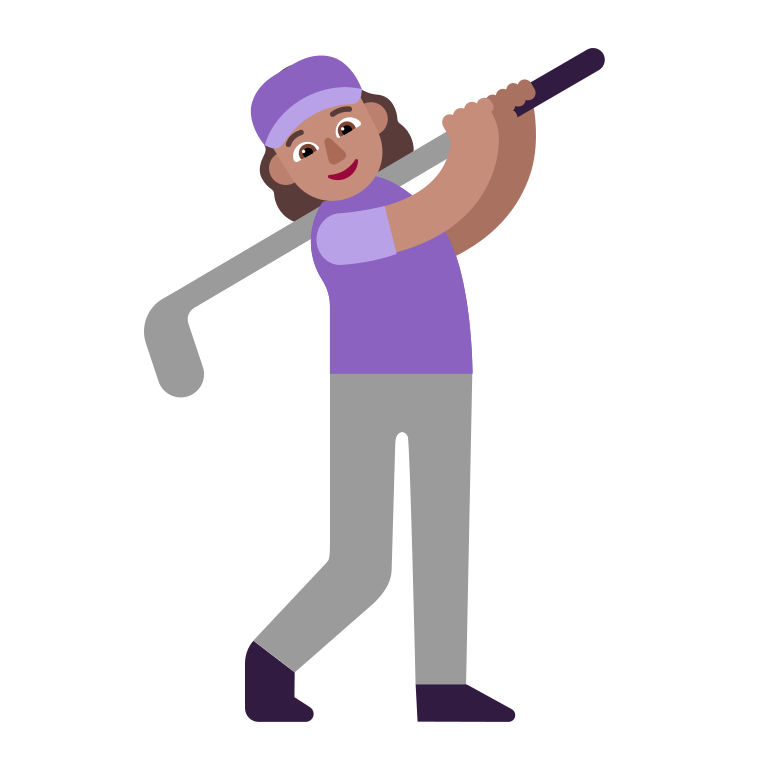
woman golfing flat